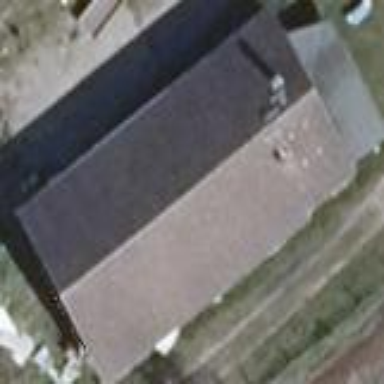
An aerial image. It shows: Flat-roofed building with grey roof.